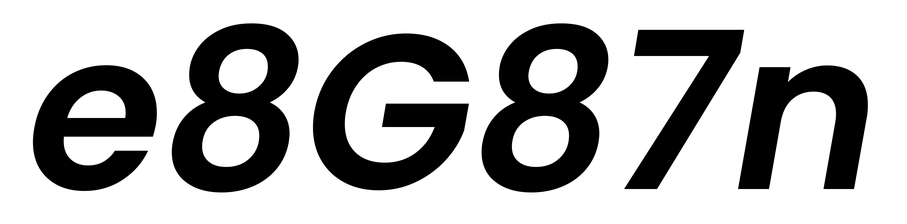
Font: Poppins-SemiBoldItalic